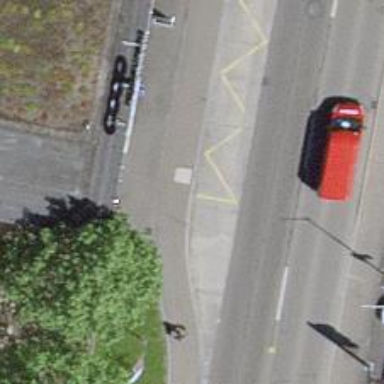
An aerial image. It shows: Platform for public transport on the road.